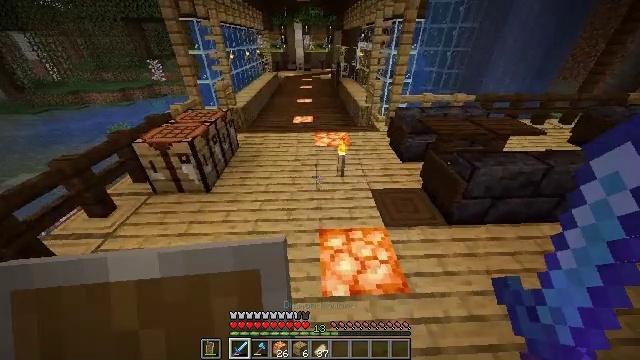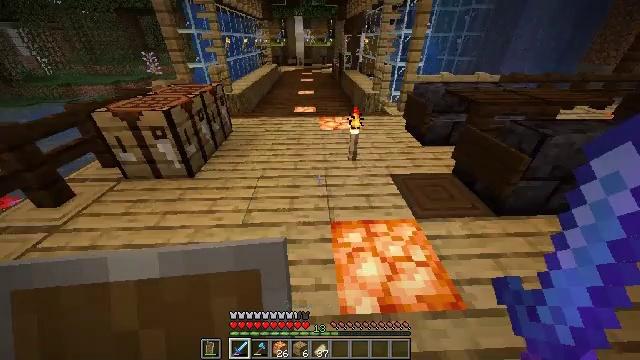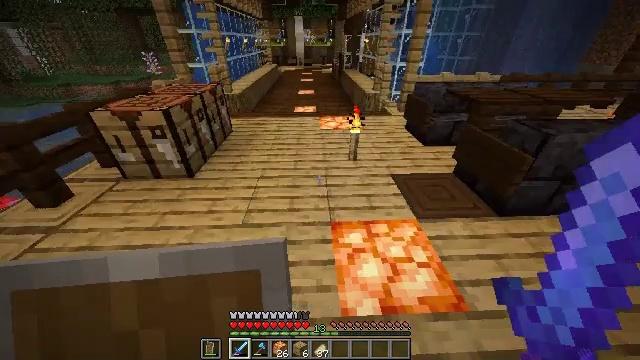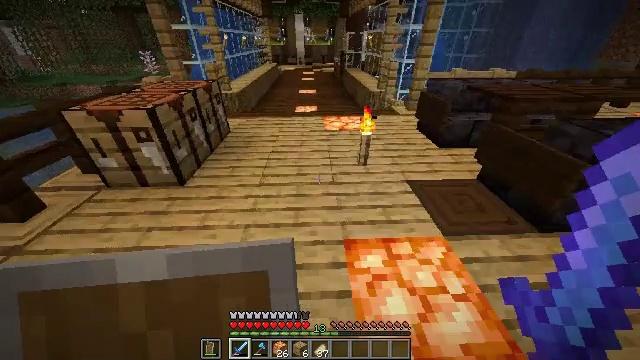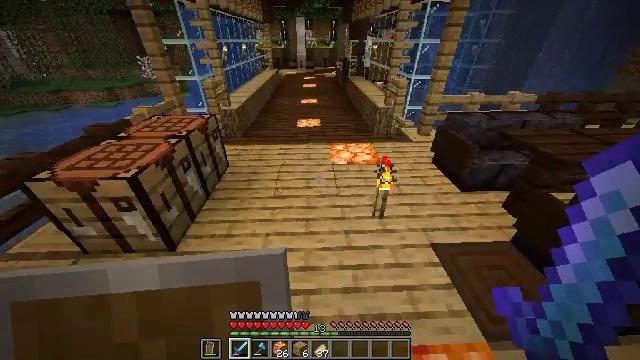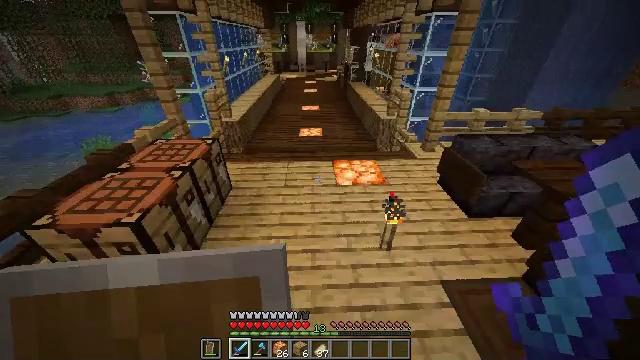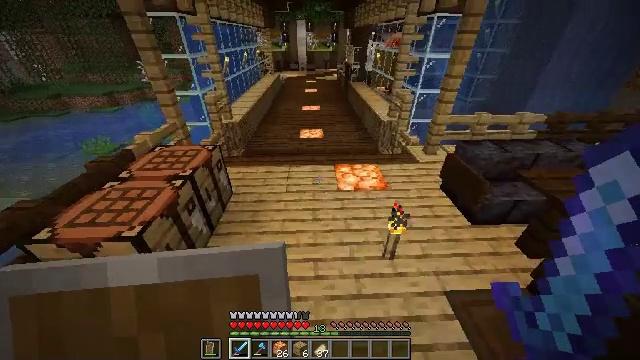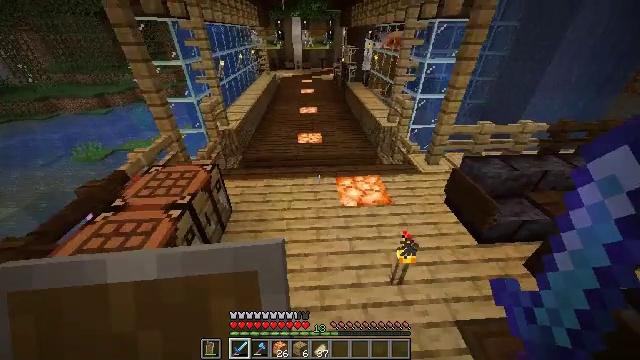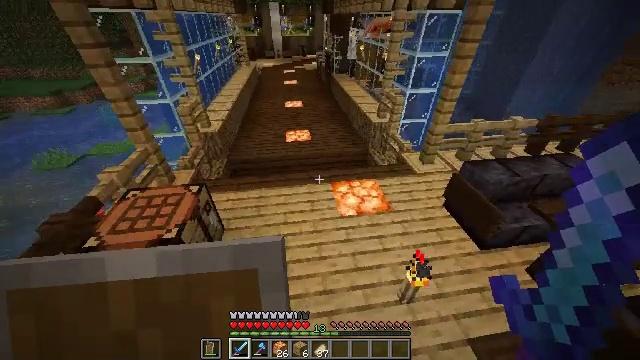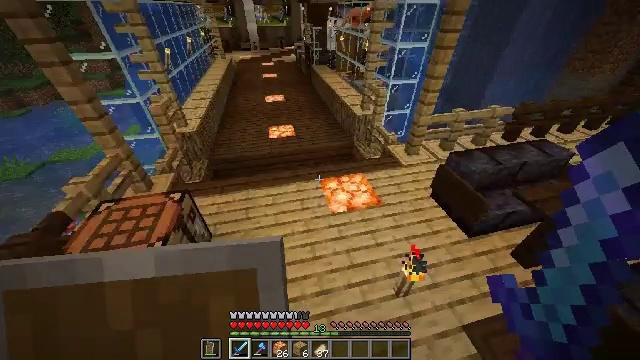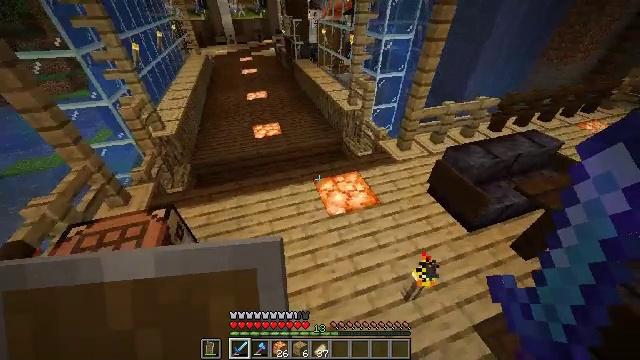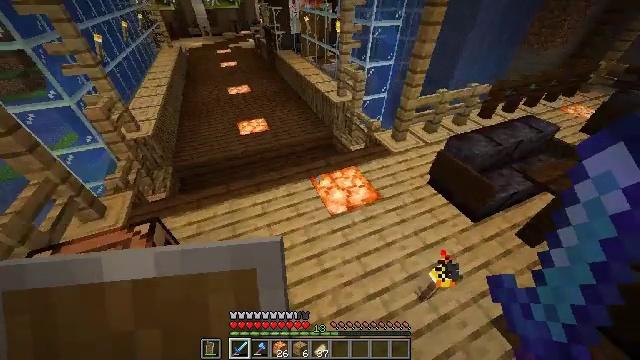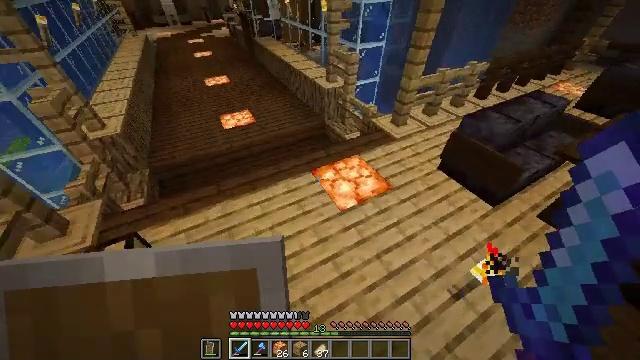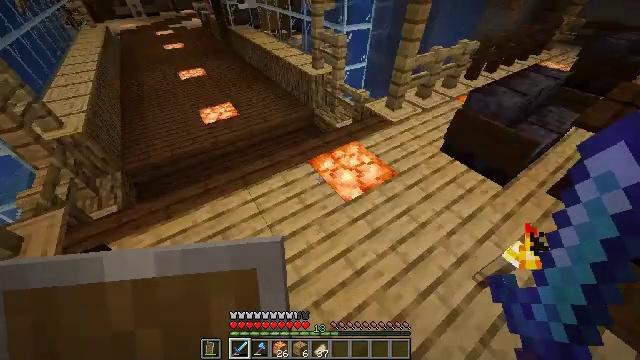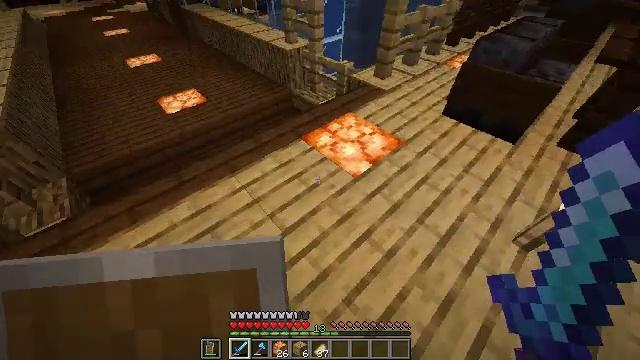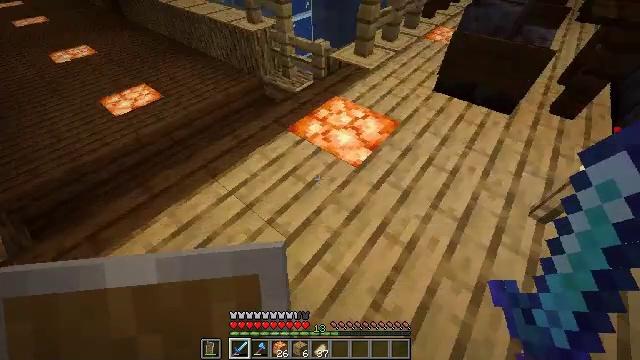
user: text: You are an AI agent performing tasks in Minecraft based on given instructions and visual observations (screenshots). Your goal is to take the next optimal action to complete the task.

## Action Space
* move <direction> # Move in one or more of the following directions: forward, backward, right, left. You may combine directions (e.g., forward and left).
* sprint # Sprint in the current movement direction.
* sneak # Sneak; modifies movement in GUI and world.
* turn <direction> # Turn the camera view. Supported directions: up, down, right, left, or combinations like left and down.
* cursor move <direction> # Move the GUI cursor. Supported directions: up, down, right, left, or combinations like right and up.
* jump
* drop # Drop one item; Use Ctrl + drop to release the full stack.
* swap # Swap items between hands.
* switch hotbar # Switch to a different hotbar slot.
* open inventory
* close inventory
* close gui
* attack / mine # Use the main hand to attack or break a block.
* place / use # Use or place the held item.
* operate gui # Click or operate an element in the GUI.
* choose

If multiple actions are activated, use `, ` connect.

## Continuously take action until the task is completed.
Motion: motion action
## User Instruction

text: Attack the shroomlight to pick it up.
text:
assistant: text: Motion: move forward
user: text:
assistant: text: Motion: move forward
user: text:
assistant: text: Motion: move forward
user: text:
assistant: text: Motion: move forward and move left, jump
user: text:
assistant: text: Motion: move forward and move left, jump
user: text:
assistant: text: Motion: move forward and move left, jump
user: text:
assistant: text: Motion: move forward and move left, turn right, jump
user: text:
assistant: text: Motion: move forward and move left, turn right and down
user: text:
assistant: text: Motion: move forward and move left, turn right and down
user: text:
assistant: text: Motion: move forward and move left, turn right and down
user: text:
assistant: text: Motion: move forward and move left, turn right and down
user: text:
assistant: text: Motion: move forward and move left, turn right and down
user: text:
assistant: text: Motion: move forward and move left, turn right and down
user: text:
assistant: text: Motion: move left, turn right and down
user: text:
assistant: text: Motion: move left, turn right and down
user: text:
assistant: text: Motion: move left, turn right and down
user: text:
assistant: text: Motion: turn right and up
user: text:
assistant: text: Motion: turn right and up
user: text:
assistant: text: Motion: turn right and up
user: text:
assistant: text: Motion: move right, turn right and up
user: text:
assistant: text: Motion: move right
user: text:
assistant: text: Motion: move right
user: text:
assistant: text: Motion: move right
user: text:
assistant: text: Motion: move forward and move right
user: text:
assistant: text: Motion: move forward and move right
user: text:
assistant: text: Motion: move forward and move right
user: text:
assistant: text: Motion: move forward and move right, jump
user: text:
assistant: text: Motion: move forward and move right, jump
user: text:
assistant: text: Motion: move forward, jump
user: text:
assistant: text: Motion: move forward, turn left, jump